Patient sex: M
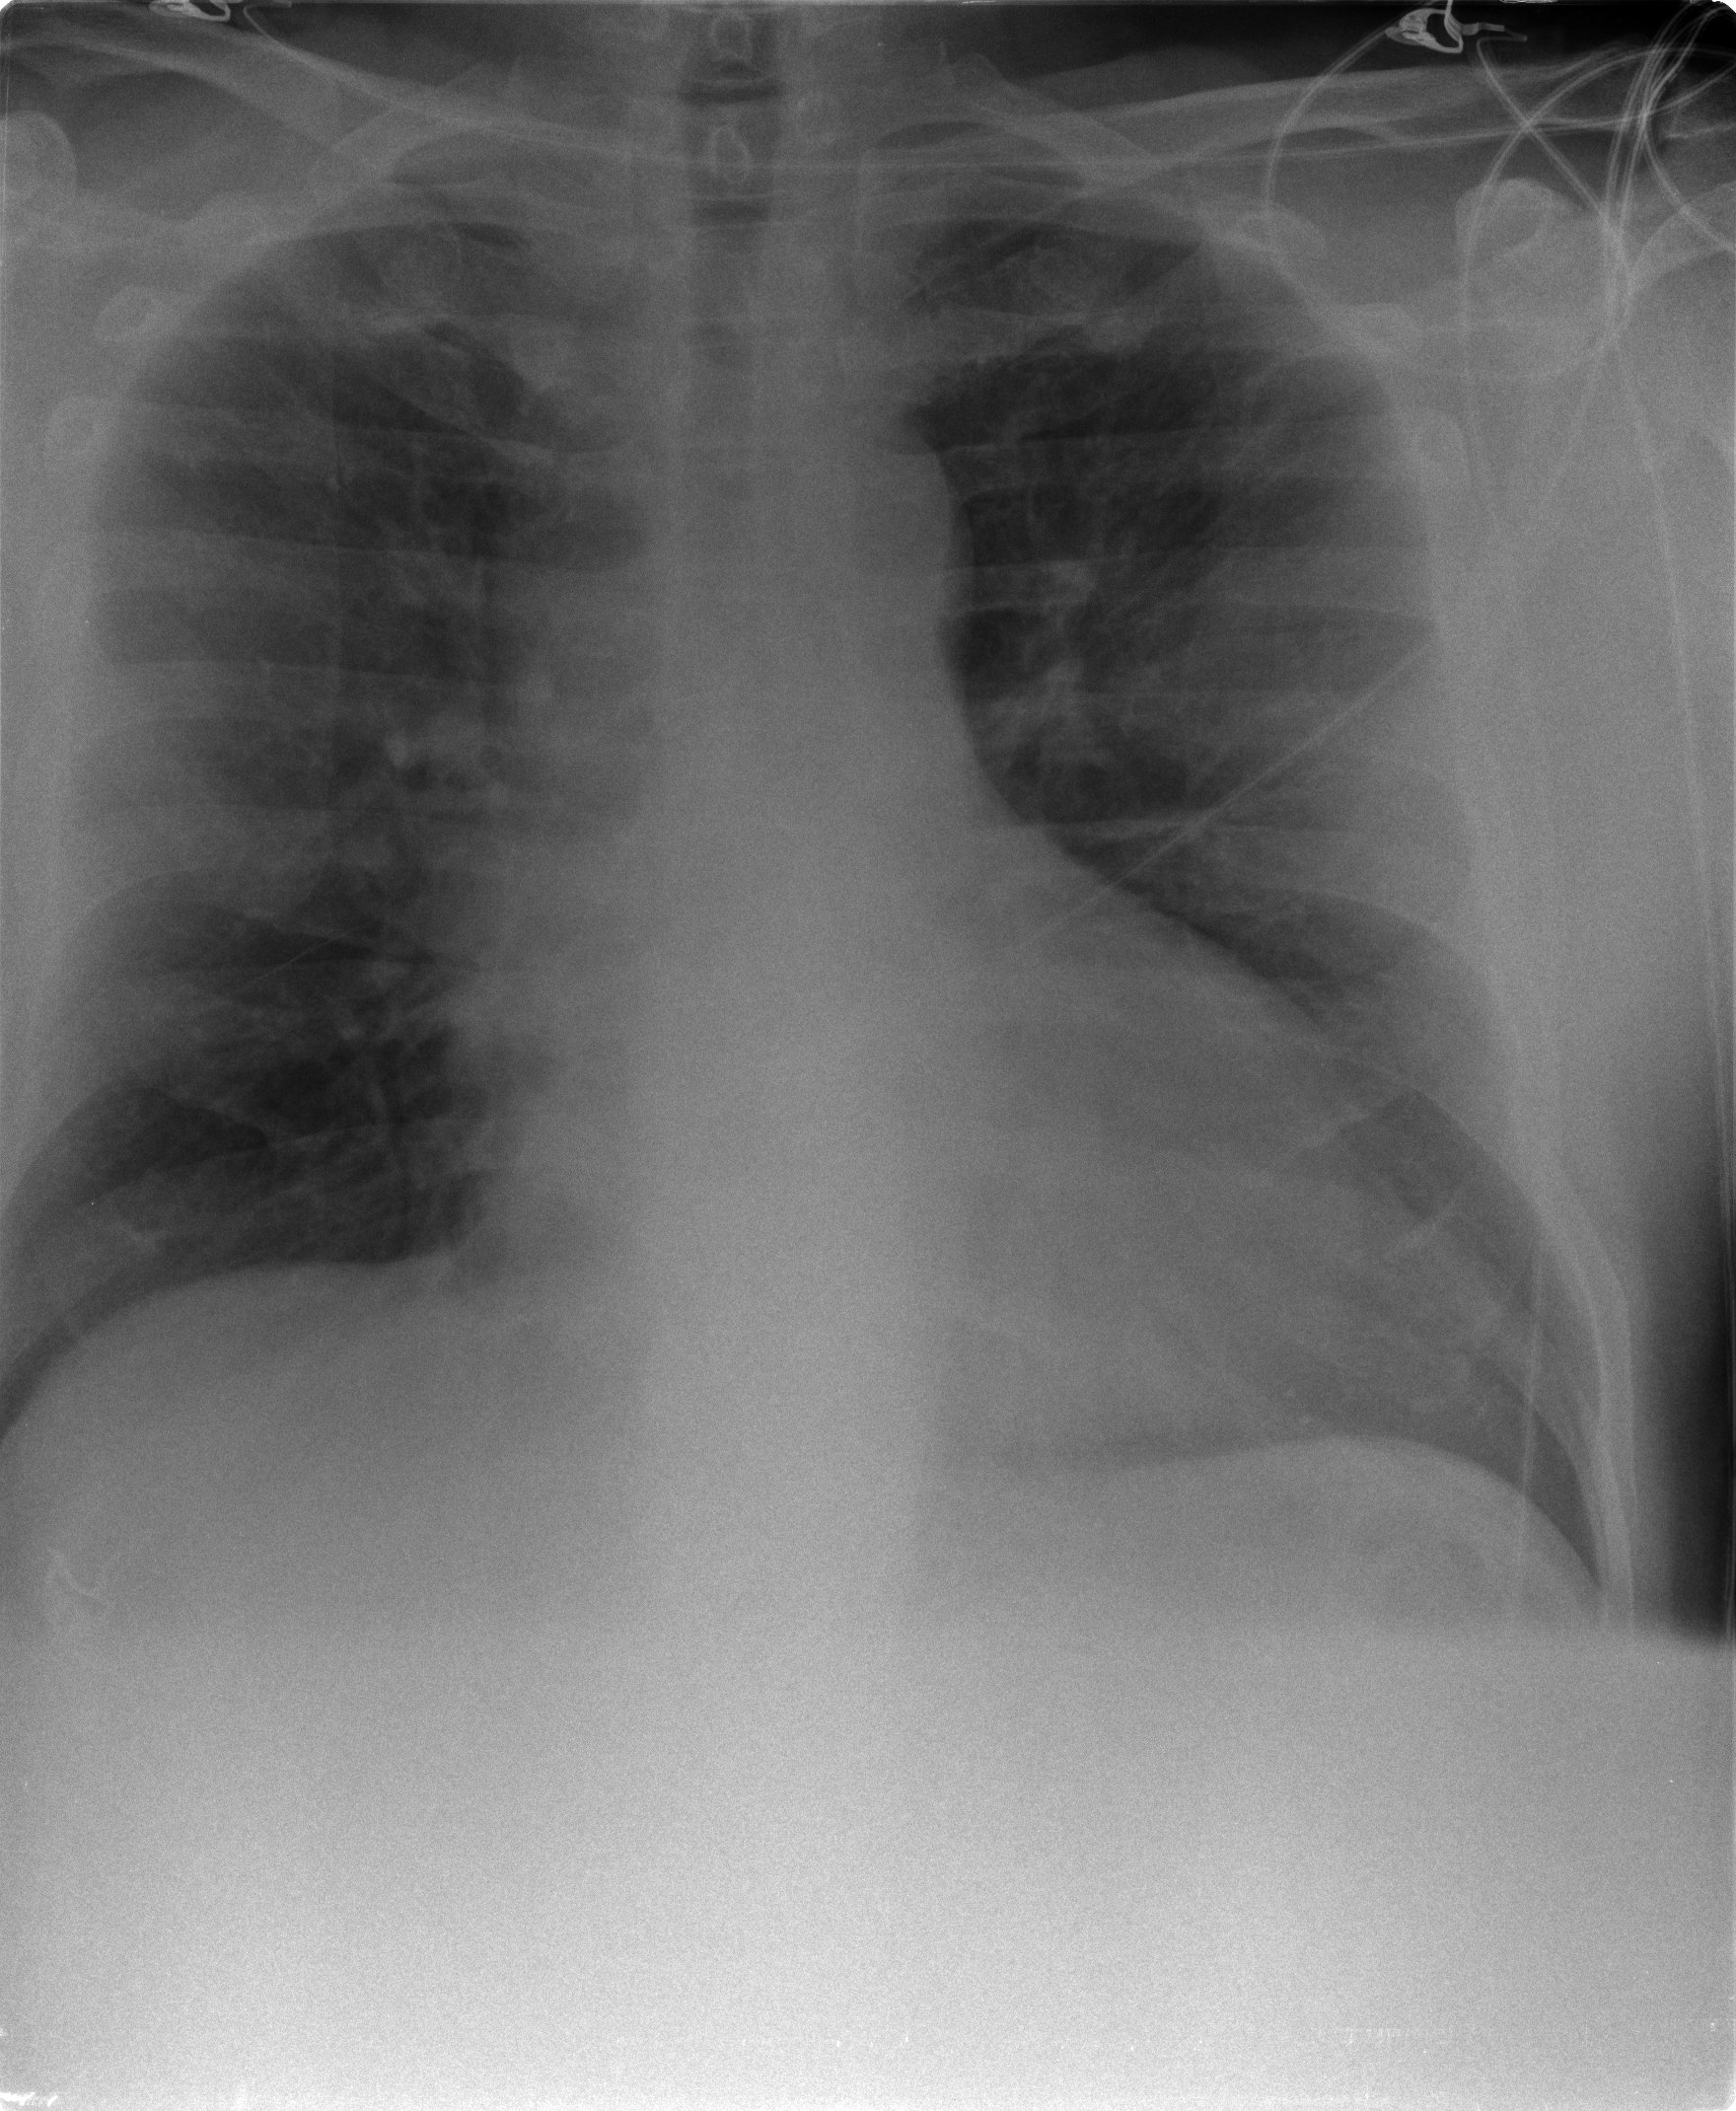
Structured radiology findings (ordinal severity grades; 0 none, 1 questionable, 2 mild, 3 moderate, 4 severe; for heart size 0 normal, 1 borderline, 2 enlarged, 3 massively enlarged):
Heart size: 2
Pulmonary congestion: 1
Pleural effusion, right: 0
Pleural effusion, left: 0
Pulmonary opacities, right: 0
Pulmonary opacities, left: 0
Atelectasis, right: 0
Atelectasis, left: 0